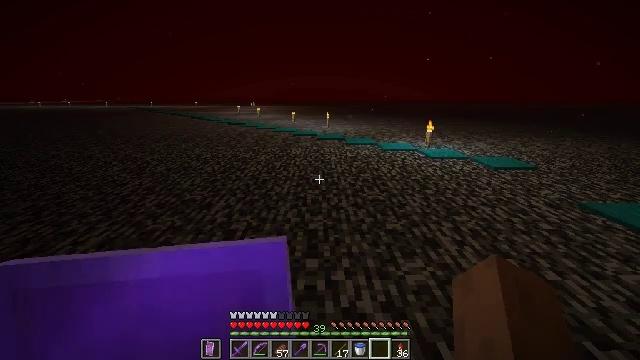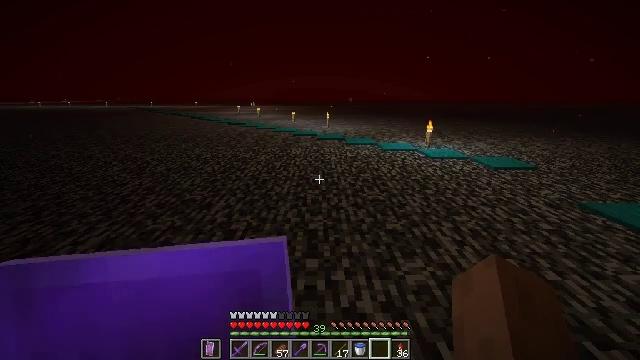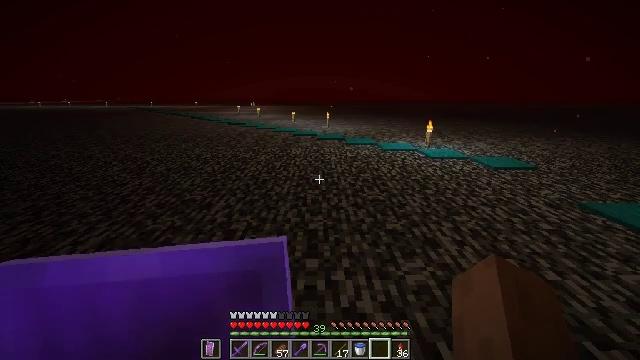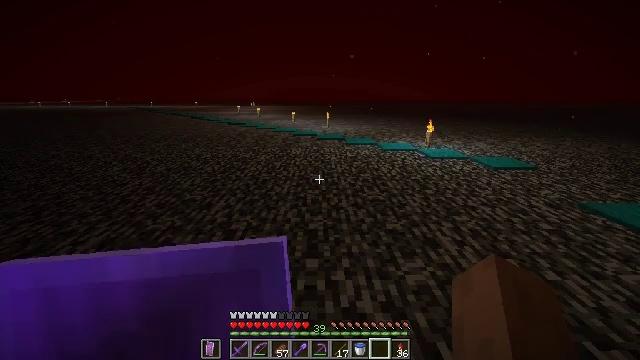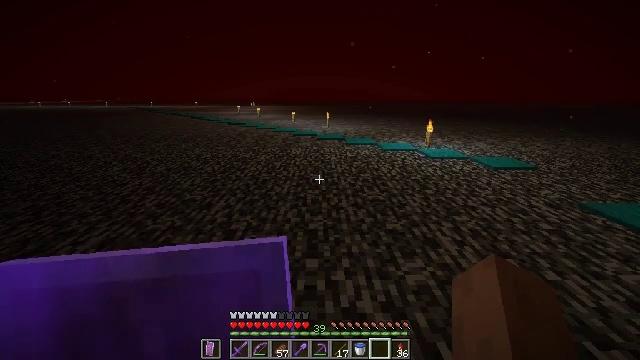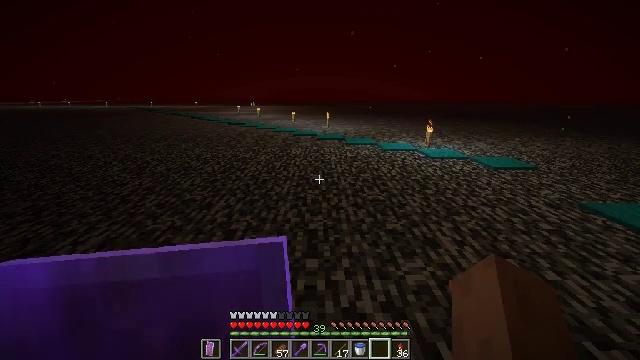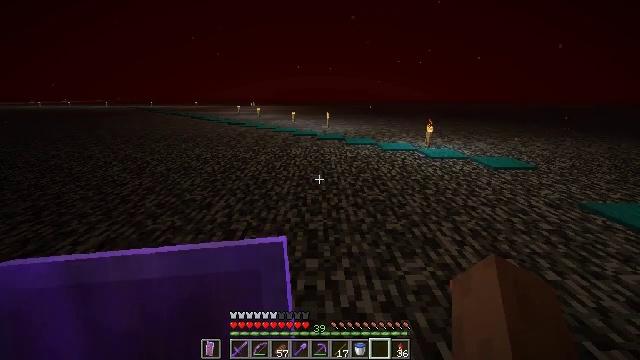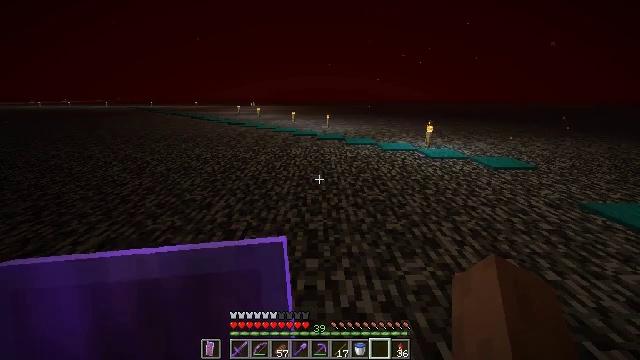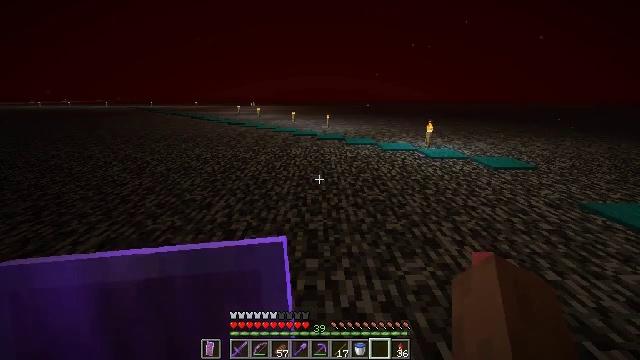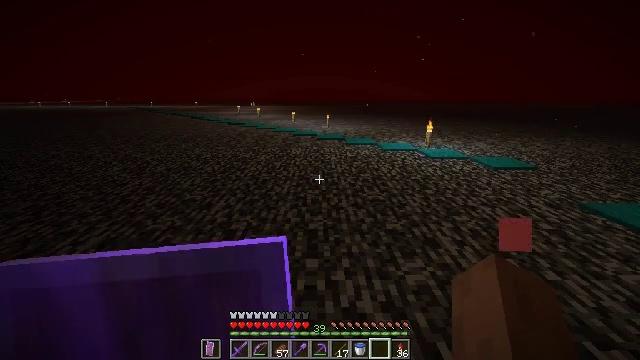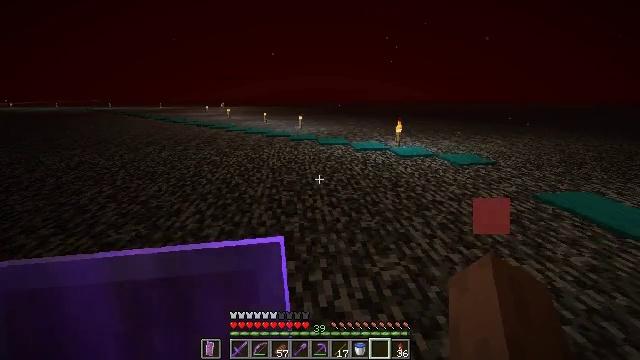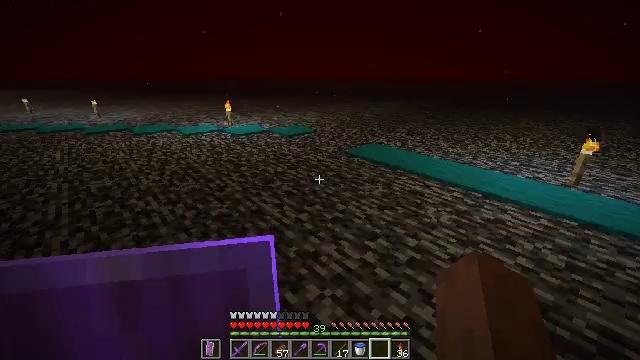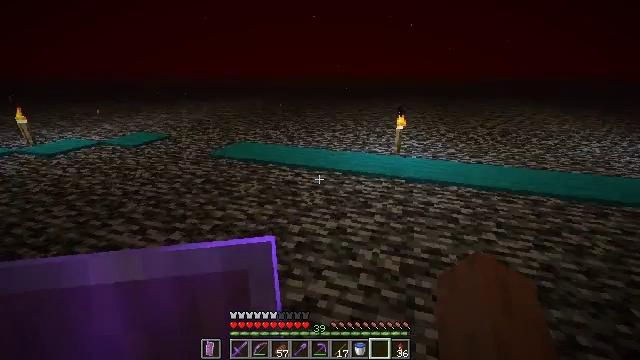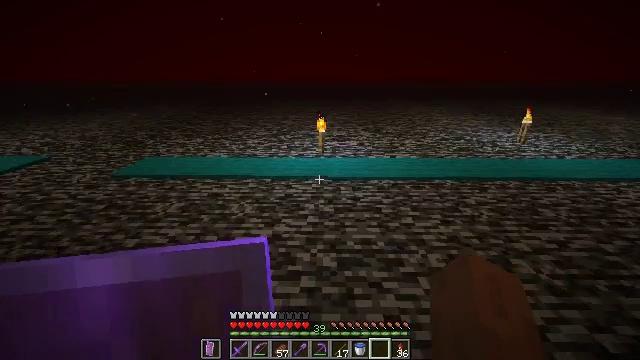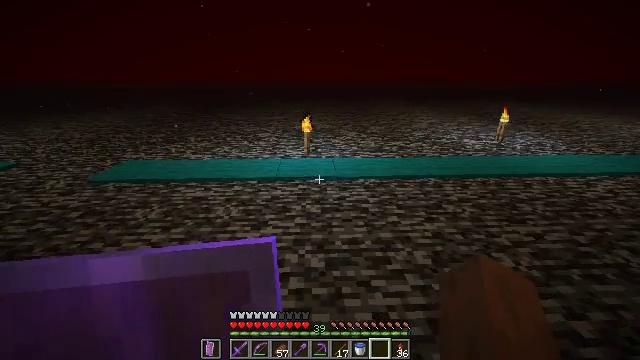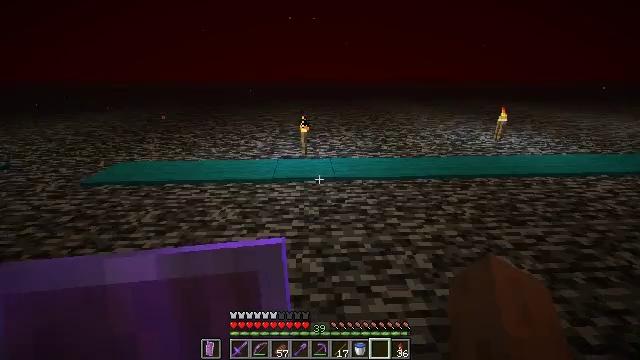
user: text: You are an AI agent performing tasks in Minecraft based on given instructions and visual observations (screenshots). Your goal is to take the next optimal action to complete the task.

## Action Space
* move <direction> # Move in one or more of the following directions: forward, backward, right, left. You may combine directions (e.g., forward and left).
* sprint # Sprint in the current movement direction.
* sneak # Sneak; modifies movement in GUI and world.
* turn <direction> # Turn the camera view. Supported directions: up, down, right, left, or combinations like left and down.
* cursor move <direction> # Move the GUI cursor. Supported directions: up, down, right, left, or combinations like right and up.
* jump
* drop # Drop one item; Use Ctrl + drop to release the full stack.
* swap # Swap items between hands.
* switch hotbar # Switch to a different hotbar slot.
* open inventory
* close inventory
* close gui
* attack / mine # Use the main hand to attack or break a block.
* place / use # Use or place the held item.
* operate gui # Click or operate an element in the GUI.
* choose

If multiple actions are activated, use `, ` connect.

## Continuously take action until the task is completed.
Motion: motion action
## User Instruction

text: Create a yellow carpet with dyed wool.
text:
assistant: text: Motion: no_op
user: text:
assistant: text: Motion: no_op
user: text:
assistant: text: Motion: no_op
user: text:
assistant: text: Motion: no_op
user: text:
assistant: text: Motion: no_op
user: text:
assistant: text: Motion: no_op
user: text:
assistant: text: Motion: no_op
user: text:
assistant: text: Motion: no_op
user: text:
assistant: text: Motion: no_op
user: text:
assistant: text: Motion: turn right
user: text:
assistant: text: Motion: turn right and down
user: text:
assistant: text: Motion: turn right
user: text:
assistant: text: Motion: turn right and up
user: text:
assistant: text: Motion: turn right
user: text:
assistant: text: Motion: move forward
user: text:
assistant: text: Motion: move forward, turn right
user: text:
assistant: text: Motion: move forward
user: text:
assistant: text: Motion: move forward, turn right
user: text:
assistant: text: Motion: move forward, turn right
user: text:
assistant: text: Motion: move forward
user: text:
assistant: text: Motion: move forward, turn left
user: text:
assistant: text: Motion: move forward, turn left and up
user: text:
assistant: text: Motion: move forward, turn left and up
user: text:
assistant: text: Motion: move forward, turn left
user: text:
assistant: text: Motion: move forward, sprint, turn left
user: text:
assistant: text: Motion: move forward, sprint, turn left and down
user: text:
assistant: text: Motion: move forward, sprint, turn left
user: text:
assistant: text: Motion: move forward, sprint, turn left
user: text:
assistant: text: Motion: move forward, sprint, turn left
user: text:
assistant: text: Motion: move forward, sprint, open inventory